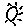
Label: sun